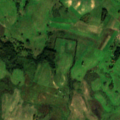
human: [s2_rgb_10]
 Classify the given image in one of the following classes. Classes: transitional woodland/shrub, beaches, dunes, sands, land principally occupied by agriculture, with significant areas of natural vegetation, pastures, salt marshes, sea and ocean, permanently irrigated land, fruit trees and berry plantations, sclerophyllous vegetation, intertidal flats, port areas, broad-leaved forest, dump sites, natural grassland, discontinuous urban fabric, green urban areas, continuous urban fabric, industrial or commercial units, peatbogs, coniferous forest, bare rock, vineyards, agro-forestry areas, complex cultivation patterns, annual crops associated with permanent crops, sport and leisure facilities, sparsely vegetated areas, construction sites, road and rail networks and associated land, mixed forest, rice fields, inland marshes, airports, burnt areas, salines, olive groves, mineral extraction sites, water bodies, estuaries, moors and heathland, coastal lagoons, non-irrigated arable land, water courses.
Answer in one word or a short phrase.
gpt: non-irrigated arable land, complex cultivation patterns, land principally occupied by agriculture, with significant areas of natural vegetation